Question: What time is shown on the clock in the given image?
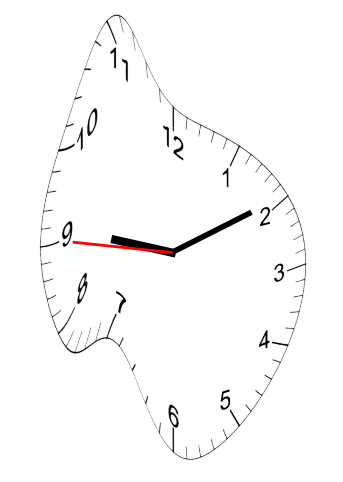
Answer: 09:09:45